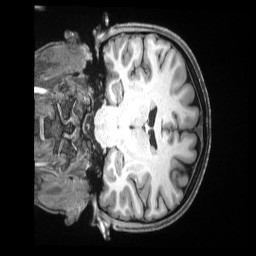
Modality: T1w
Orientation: coronal
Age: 34
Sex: female
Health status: ill
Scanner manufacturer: siemens
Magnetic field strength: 3 T
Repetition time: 2.5 s
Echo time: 0.00181 s